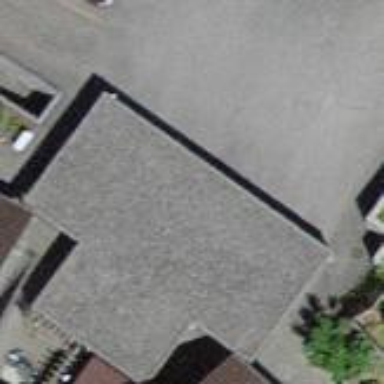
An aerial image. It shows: View of roof of building.